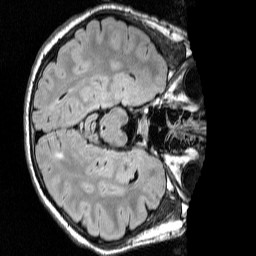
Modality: FLAIR
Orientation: axial
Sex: male
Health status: ill
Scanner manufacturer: siemens
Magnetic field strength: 3 T
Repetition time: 7 s
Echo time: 0.372 s